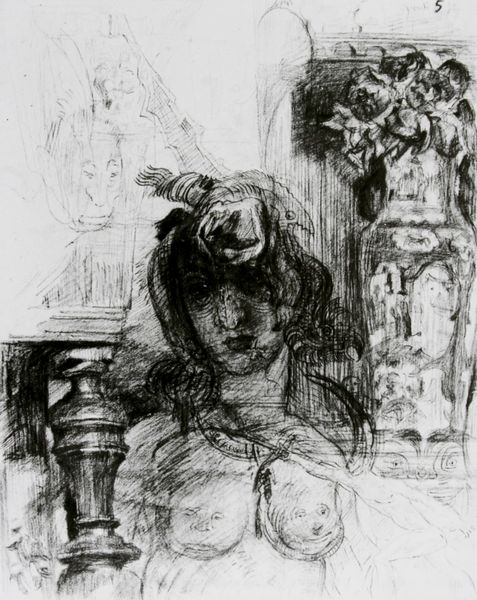
Titel: Akt mit Baluster
Künstler: James Ensor
Standort: Düsseldorf
Institution: Kunstmuseum
Schlagwörter: weiß, blumen, brust, busen, frau, glas, holz, nase, schwarz, skizze, tisch, zeichnung, gesichter, haarschmuck, portrait, porträt, haare, brustbild, vase, brüste, graphik, weiblich, schraffur, radierung, karrikatur, schwarzweiß, entwurf, grinsen, rundungen, gedrechselt, fratzen, graik, brustbilder